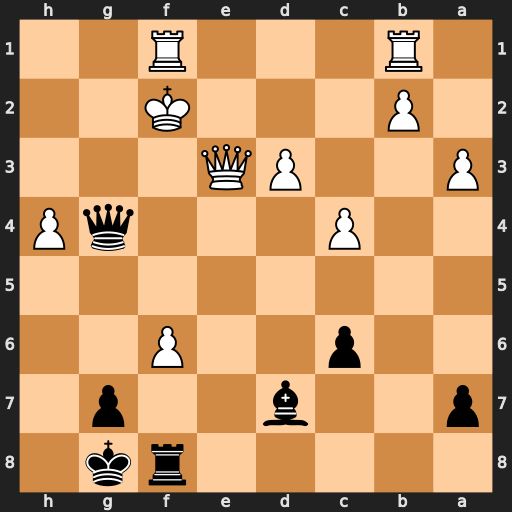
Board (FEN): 5rk1/p2b2p1/2p2P2/8/2P3qP/P2PQ3/1P3K2/1R3R2
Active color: b
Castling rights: -
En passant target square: -
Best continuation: Rxf6+ Ke1 Re6 Kd2 Rxe3